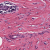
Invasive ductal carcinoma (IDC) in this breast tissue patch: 0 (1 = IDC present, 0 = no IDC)